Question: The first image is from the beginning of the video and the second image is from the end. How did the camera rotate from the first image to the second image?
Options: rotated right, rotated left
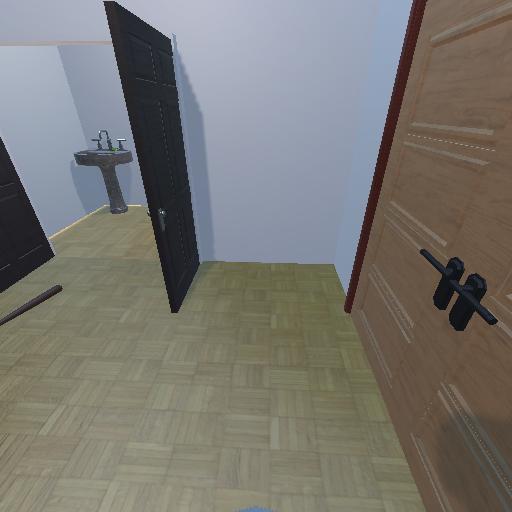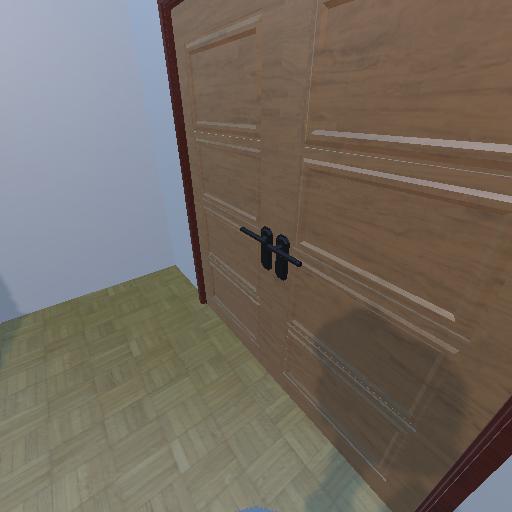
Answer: rotated right